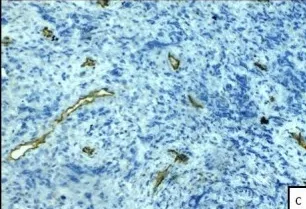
The negative staining of the tumoral cells with CD34.
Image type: pathology (immunostaining)